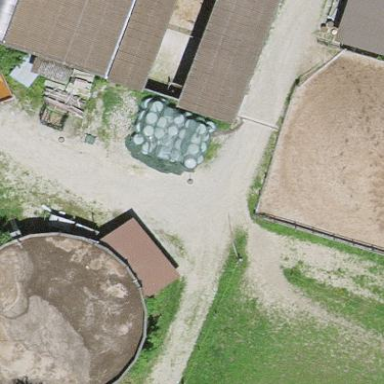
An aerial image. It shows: Silo.